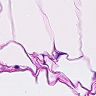
Metastatic tissue present: no